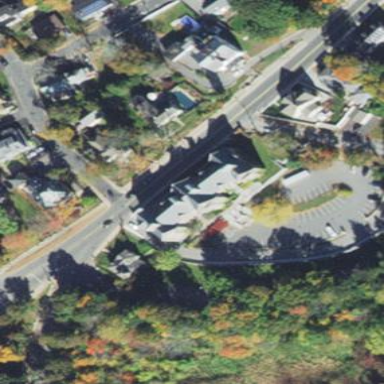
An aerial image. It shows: Historic civic building serving as townhall.